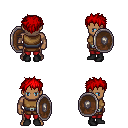
a pixel art fantasy rpg character, male body template, human, dark skin, leather chest armor, red pants, red bedhead hairstyle, black shoes, shield, four views (front, back, left, right), 2x2 character sprite sheet, small pixel art, hard edges, no anti-aliasing